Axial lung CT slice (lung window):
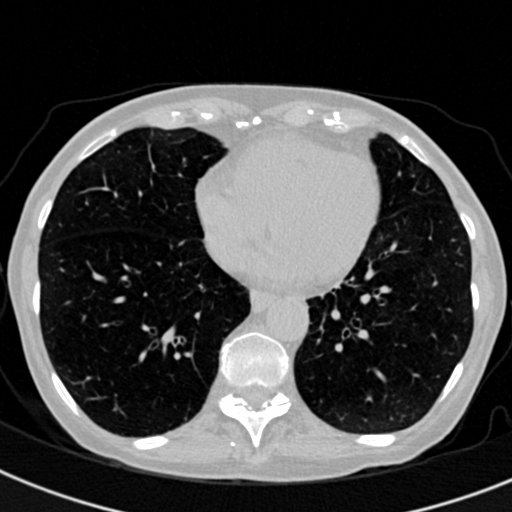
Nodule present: no